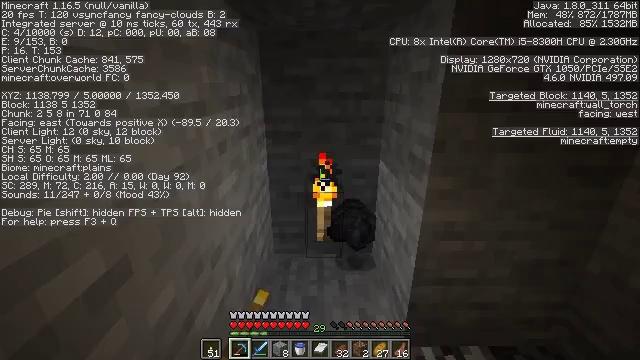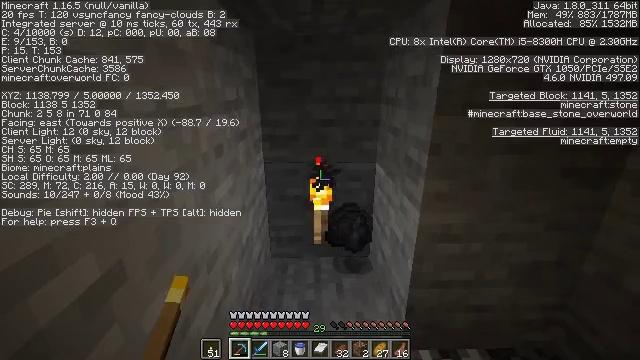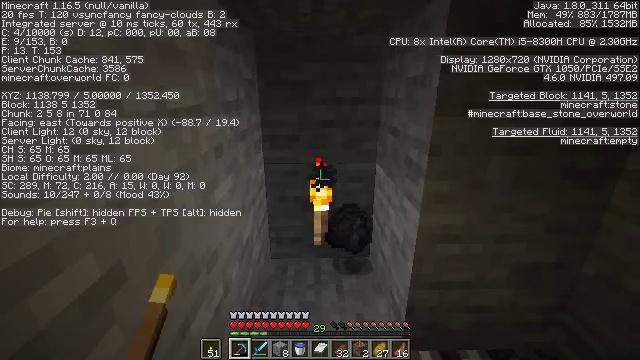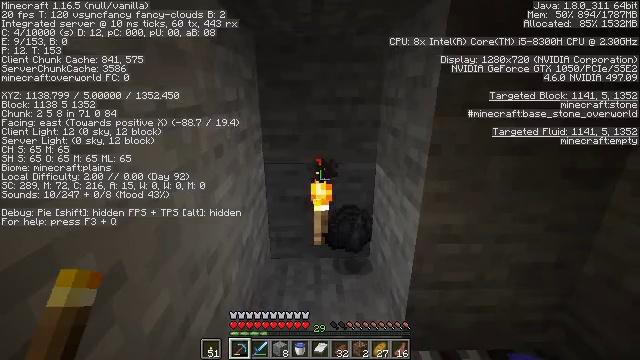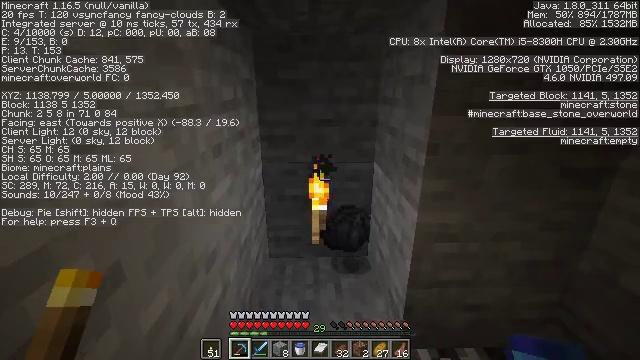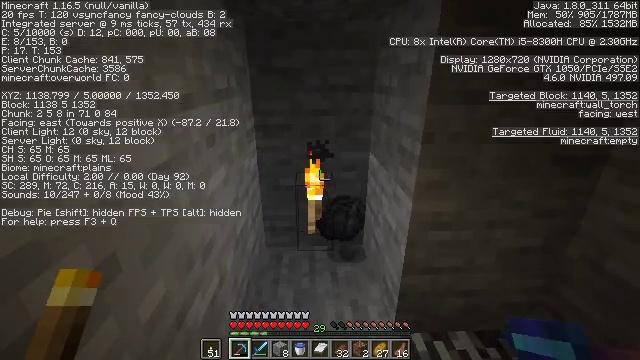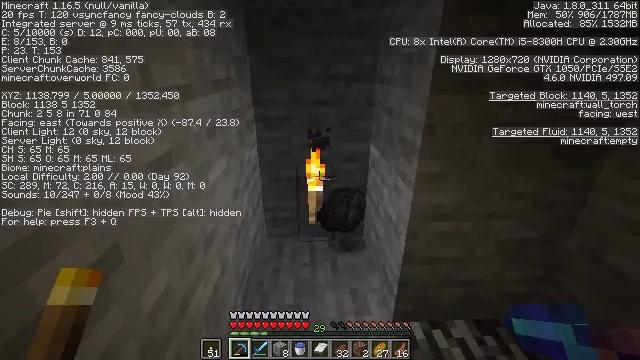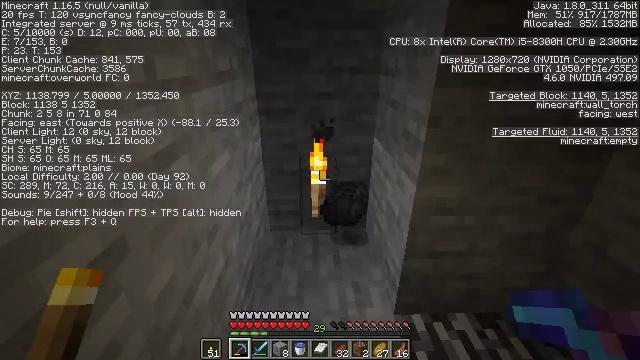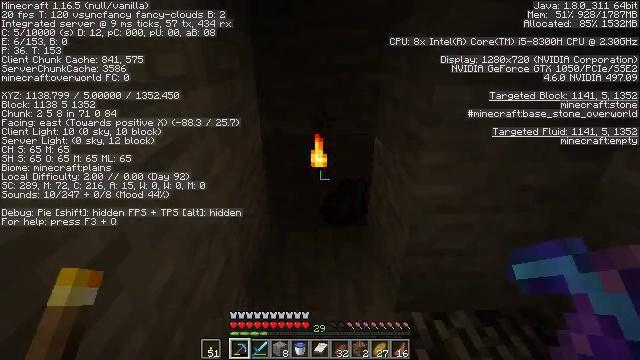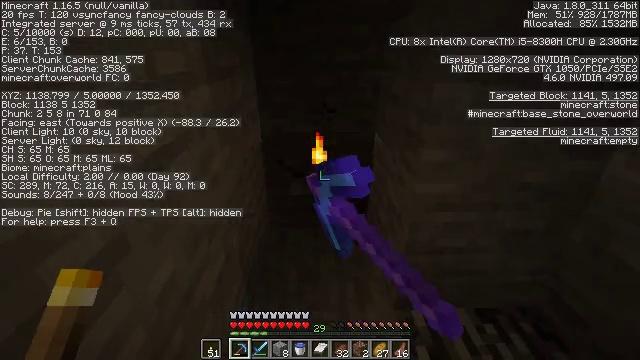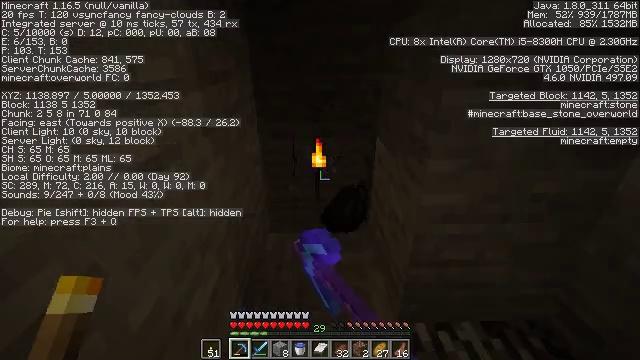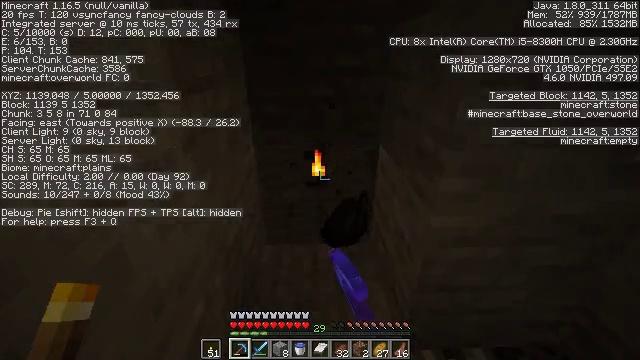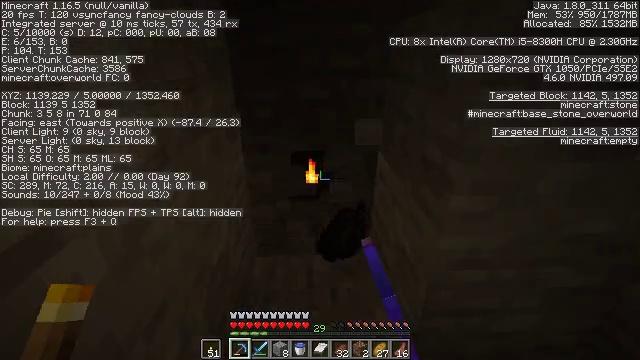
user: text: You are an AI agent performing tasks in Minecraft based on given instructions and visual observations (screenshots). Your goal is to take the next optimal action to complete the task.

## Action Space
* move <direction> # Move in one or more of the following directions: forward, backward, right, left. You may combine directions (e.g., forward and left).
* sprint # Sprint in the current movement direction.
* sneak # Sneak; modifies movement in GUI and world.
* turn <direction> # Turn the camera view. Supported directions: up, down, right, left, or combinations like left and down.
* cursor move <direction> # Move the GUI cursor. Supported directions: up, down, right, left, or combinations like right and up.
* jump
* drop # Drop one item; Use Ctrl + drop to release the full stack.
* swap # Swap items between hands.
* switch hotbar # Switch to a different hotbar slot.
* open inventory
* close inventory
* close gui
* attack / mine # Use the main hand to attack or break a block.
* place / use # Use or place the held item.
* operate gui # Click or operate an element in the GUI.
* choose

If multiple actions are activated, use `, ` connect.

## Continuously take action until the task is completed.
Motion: motion action
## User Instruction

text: Mine the wall torch to remove it.
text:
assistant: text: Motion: no_op
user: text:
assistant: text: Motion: no_op
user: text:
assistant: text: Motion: no_op
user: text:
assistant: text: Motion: no_op
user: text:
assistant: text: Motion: turn right and down
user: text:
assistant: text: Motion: turn down
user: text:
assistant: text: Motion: turn down
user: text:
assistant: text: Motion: attack / mine
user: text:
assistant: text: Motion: attack / mine
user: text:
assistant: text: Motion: move forward, attack / mine
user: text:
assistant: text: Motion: move forward, attack / mine
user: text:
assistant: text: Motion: move forward
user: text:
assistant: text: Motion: no_op